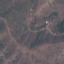
Land use / land cover class: HerbaceousVegetation